Question: I am new to android application development. I am developing a simple barcode scanner application by using Zxing. I am using the latest ADT and I am developing under Eclipse.
Below are my codes:
'''
package com.example.test_app2;
import android.app.Activity;
import android.os.Bundle;
import android.view.Menu;
import android.view.View;
public class MainActivity extends Activity {
public final static String SCAN_RESULT = "com.example.Test_App2.RESULT";
DisplayScanResultActivity disp = new DisplayScanResultActivity();
@Override
protected void onCreate(Bundle savedInstanceState) {
super.onCreate(savedInstanceState);
setContentView(R.layout.activity_main);
}
@Override
public boolean onCreateOptionsMenu(Menu menu) {
// Inflate the menu; this adds items to the action bar if it is present.
getMenuInflater().inflate(R.menu.activity_main, menu);
return true;
}
public void scanBarcode(View view)
{
IntentIntegrator.initiateScan(this);
}
}
'''
This is the MainActivity class.
'''
package com.example.test_app2;
import android.app.Activity;
import android.content.Intent;
import android.os.Bundle;
import android.support.v4.app.NavUtils;
import android.view.Menu;
import android.view.MenuItem;
public class DisplayScanResultActivity extends Activity {
@Override
protected void onCreate(Bundle savedInstanceState) {
super.onCreate(savedInstanceState);
setContentView(R.layout.activity_display_scan_result);
// Show the Up button in the action bar.
//getActionBar().setDisplayHomeAsUpEnabled(true);
}
@Override
public boolean onCreateOptionsMenu(Menu menu) {
// Inflate the menu; this adds items to the action bar if it is present.
getMenuInflater().inflate(R.menu.activity_display_scan_result, menu);
return true;
}
@Override
public boolean onOptionsItemSelected(MenuItem item) {
switch (item.getItemId()) {
case android.R.id.home:
NavUtils.navigateUpFromSameTask(this);
return true;
}
return super.onOptionsItemSelected(item);
}
protected void onActivityResult(int requestCode, int resultCode, Intent data) {
switch (requestCode) {
case IntentIntegrator.REQUEST_CODE: {
if (resultCode != RESULT_CANCELED) {
IntentResult scanResult = IntentIntegrator.parseActivityResult(
requestCode, resultCode, data);
if (scanResult != null) {
String upc = scanResult.getContents();
// put whatever you want to do with the code here
TextView tv = new TextView(this);
tv.setText(upc);
setContentView(tv);
}
}
break;
}
}
}
'''
This is the activity which shows the scan result. But I am not able to understand how can I show the scan result.
'''
<?xml version="1.0" encoding="utf-8"?>
<manifest xmlns:android="http://schemas.android.com/apk/res/android"
package="com.example.test_app2"
android:versionCode="1"
android:versionName="1.0" >
<uses-sdk
android:minSdkVersion="9"
android:targetSdkVersion="16" />
<application
android:allowBackup="true"
android:icon="@drawable/ic_launcher"
android:label="@string/app_name"
android:theme="@style/AppTheme" >
<activity
android:name="com.example.test_app2.MainActivity"
android:label="@string/app_name" >
<intent-filter>
<action android:name="android.intent.action.MAIN" />
<category android:name="android.intent.category.LAUNCHER" />
</intent-filter>
</activity>
<activity
android:name="com.example.test_app2.DisplayScanResultActivity"
android:label="@string/title_activity_display_scan_result"
android:parentActivityName="com.example.Test_App2.MainActivity" >
<meta-data
android:name="android.support.PARENT_ACTIVITY"
android:value="com.example.Test_App2.MainActivity" />
</activity>
</application>
</manifest>
'''
This is AndroidManifest.xml file.

When I run this project through emulator the scan button gets displayed. As soon as I click it, the application crashes. How can I solve this? Please help me find a solution.
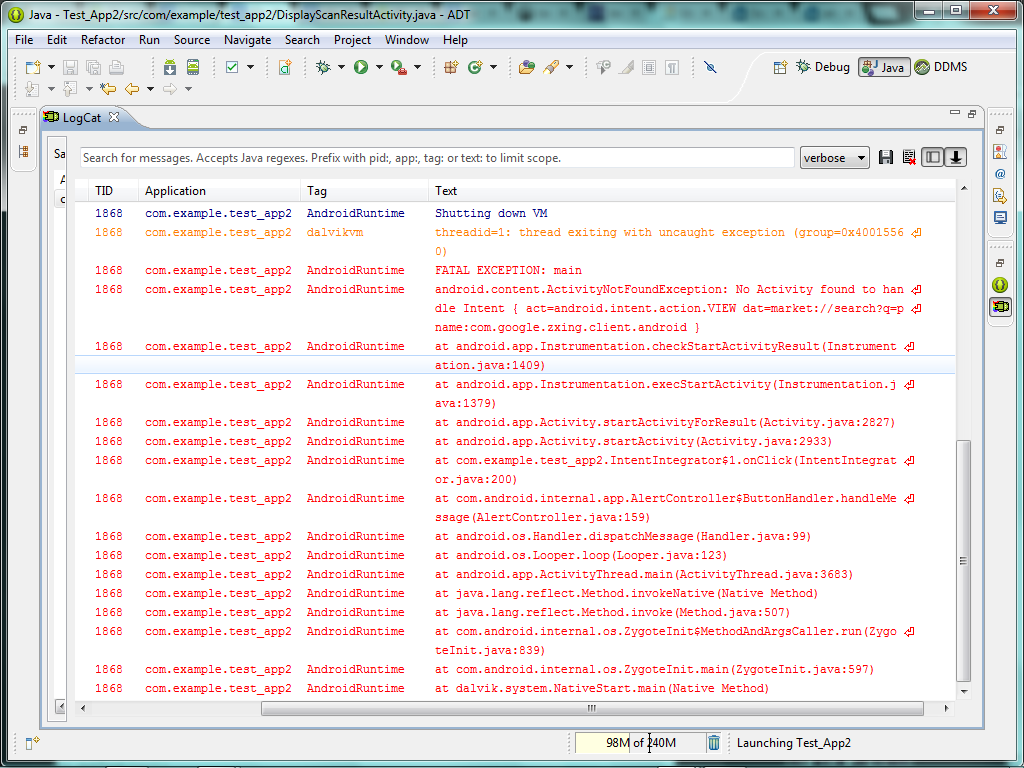
Answer: This is a confused approach. You appear to be wanting to integrate with Barcode Scanner by Intent, but then you are sort of declaring our activity and namespace in your app, where it doesn't exist.
Throw all that away and just do this: <URL>